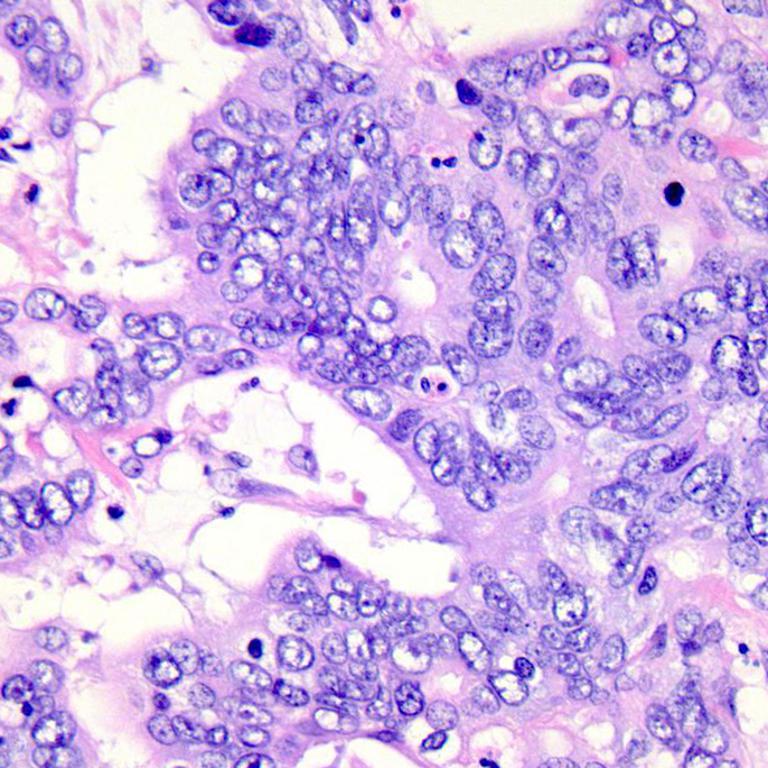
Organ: colon
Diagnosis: adenocarcinomas